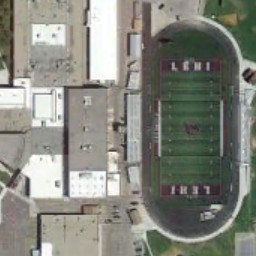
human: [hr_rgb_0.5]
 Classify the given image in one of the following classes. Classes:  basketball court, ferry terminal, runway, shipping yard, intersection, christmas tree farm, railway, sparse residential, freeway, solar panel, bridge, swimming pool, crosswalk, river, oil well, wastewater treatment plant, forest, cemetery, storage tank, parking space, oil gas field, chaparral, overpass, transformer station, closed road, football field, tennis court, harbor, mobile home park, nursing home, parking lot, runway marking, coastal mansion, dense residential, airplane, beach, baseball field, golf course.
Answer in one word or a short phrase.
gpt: football field